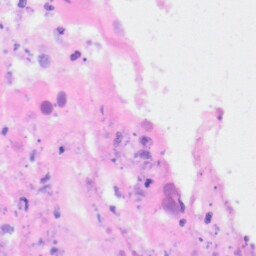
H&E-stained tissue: Kidney